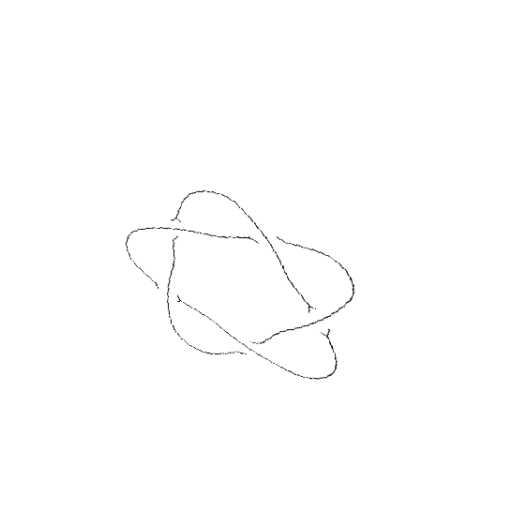
Crossing number: 5